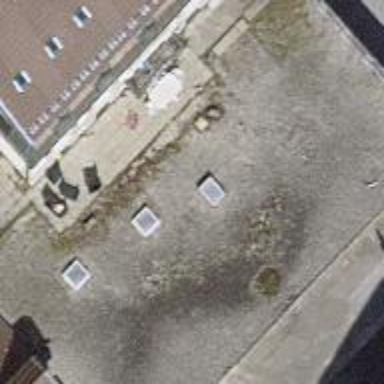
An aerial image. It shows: Group of garages.